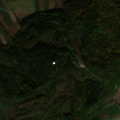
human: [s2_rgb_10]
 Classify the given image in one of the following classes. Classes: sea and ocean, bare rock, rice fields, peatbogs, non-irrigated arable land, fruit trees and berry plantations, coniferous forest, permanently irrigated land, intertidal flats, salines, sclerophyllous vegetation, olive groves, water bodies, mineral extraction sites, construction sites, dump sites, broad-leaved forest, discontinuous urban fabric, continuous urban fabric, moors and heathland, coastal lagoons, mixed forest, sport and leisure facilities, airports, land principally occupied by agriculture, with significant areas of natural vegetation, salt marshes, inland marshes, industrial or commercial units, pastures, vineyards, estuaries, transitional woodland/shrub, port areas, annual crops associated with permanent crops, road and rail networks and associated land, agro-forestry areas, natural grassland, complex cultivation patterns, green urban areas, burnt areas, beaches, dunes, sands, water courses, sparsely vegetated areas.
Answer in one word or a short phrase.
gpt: non-irrigated arable land, land principally occupied by agriculture, with significant areas of natural vegetation, broad-leaved forest, mixed forest